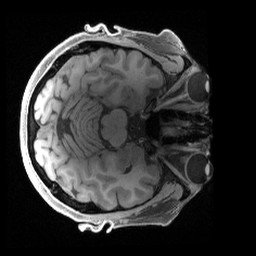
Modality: T1w
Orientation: axial
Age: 46
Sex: female
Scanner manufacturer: siemens
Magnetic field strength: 3 T
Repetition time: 2.4 s
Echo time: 0.00241 s